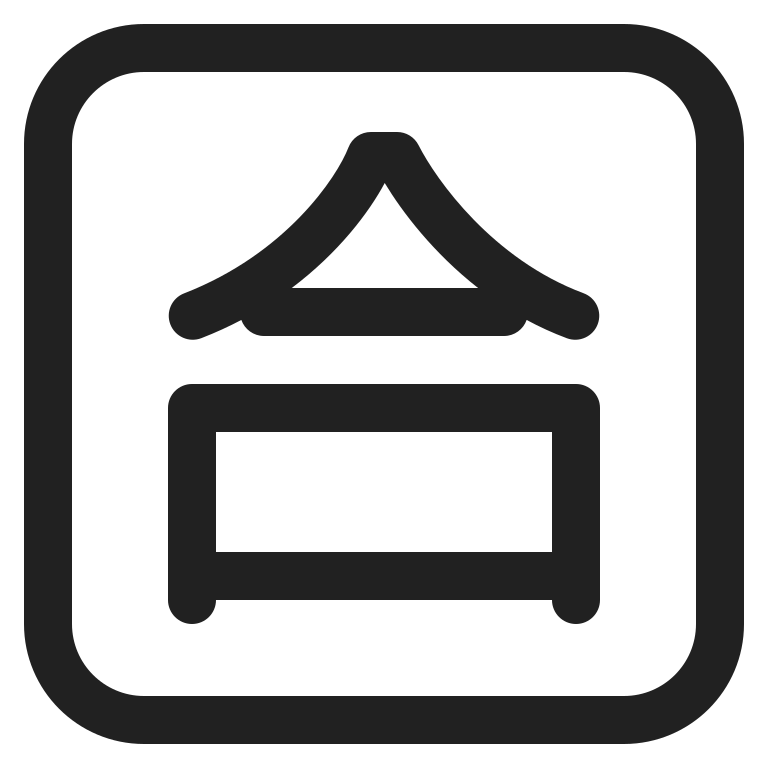
japanese passing grade button high contrast